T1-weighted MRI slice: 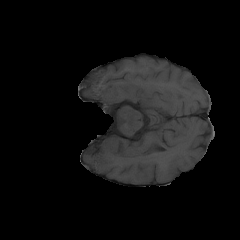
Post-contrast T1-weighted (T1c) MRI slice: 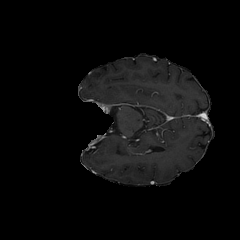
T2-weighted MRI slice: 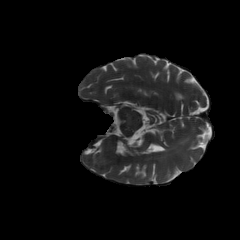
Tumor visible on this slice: no